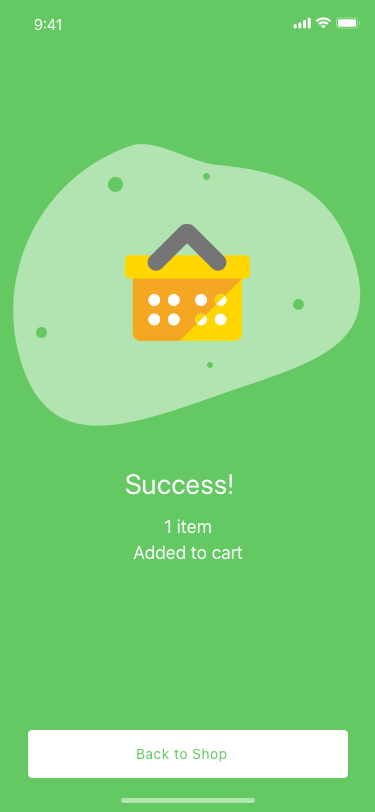
Text in this UI design:
Back to Shop
Success!
1 item
Added to cart